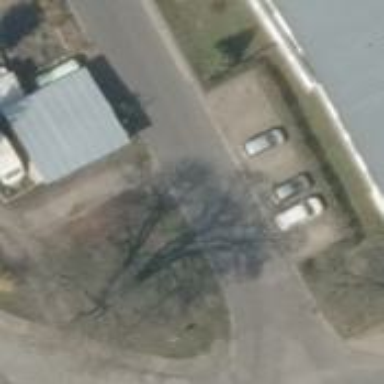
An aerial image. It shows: Parking area with paving stones.